Question: I have a polygon and a given point. I need to find the points on the polygon with the same Y-coordinate as the given point. See attachment: The given point is the red point and the blue points are the points that I am looking for (points that have the same Y as the given points).
At this point of time, I know to solve it by going over the polygon sections and check if the given point Y value relays within that section. After I find the included sections, I just run a simple equation to find the intersections. However! I am looking to find a better and simpler way to solve it, maybe an existing formula for that?
Thanks!
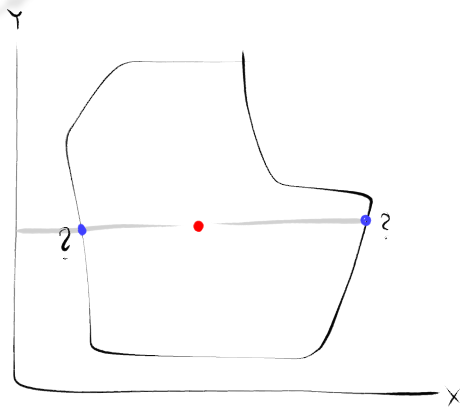
Answer: Here is a solution which uses 'O(n log n)' time for preprocessing and 'O((log n)^2 + cnt)' per query, where 'cnt' is a number of intersections. It works for any polygon.
1)Preprocessing: Store each segment as a pair'(low_y, high_y)'. Sort them by 'low_y'. Now it is possible to build a two dimensional segment tree where the first dimension is 'low_y' and the second dimension is 'high_y'. It can take 'O(n log n)' space and time if done properly(one can keep a sorted 'vector'of 'high_y' values for each segment tree node which contains those and only those 'high_y' values which correspond to this particular node).
2)Query: It can rephrased in the following way: find all such segments(that is, pairs) which satisfy 'low_y <= query_y <= high_y' condition. To find all such segments, one can traverse the segment tree and decompose a range '[min(low_y), query_y]' into a union of at most 'O(log n)' nodes(here only the first dimension is considered). For a fixed node, one can apply a binary search over the sorted 'high_y' 'vector' to extract only those segments which satisfy 'low_y <= query_y <= high_y' condition(the first inequality is true because of the way the tree is traversed, so we need to check 'high_y' only). Here we have 'O(log n)' nodes(due to the properties of a segment tree) and a binary search takes 'O(log n)' time. So this step has 'O((log n)^2' time complexity. After the smallest 'high_y' is found with binary search, it is clear that the tail of the 'vector'(from this position to the end) contains those and only those segments which do intersect with the query line. So one can simply iterate over them and find the intersection points. This step takes 'O(cnt)' time because a segment is checked if and only if it intersects with the line('cnt' - total numner of intersections between the line and the polygon). Thus, the entire query has 'O((log n)^2 + cnt)' time complexity.
3)There are actually at least two corner cases here: i)a point of intersection is a common point of two adjacent polygon sections and ii)a horizontal section, so they should be handled carefully depending on what is the desired output for them(for example, one can ignore horizontal edges completely or assume that a whole edge is an intersection).